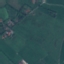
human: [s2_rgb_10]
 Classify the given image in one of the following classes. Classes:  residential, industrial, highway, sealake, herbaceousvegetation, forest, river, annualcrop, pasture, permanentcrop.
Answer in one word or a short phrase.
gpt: Pasture